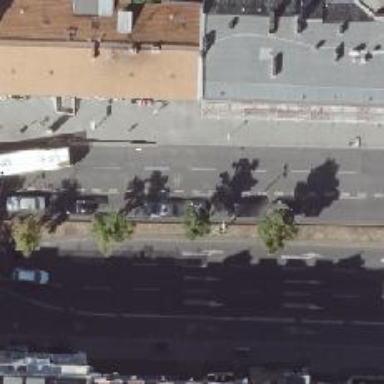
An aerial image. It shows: Secondary road with asphalt surface. It has bus lane on the right side.